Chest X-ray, AP view. Patient: 61 years old, sex F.
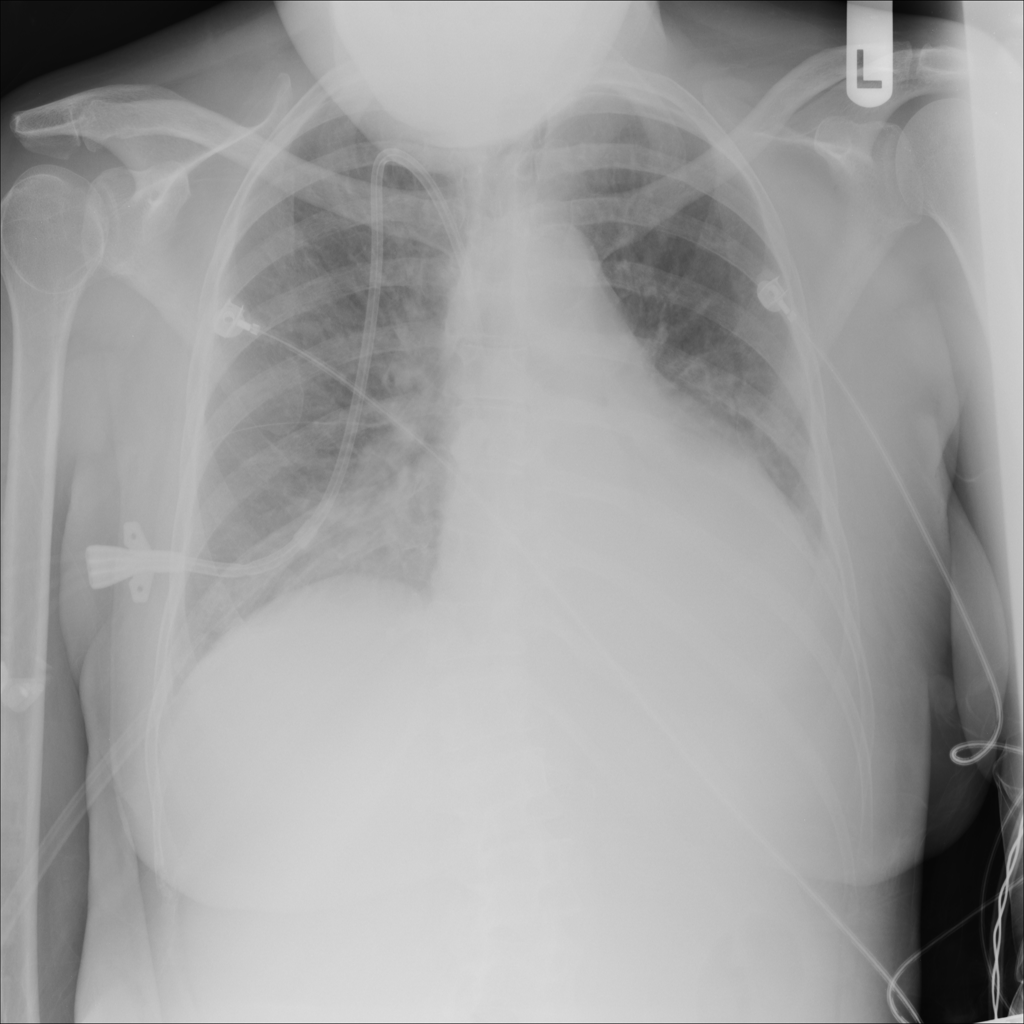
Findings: Edema, Infiltration